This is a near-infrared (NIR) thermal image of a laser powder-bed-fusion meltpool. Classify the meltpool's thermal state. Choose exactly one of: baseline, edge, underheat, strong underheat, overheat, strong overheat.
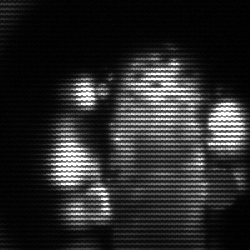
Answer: strong underheat